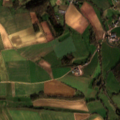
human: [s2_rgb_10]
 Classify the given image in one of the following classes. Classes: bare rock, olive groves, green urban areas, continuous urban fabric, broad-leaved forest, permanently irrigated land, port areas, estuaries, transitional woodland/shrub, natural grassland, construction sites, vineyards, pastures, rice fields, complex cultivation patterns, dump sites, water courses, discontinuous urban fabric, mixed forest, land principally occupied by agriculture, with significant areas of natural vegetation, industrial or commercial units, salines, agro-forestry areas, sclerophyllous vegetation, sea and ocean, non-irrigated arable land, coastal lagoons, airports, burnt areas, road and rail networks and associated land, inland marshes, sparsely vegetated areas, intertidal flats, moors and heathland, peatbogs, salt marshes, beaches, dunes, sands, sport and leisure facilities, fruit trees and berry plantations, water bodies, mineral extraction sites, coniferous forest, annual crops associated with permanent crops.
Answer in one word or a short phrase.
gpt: discontinuous urban fabric, non-irrigated arable land, pastures, complex cultivation patterns